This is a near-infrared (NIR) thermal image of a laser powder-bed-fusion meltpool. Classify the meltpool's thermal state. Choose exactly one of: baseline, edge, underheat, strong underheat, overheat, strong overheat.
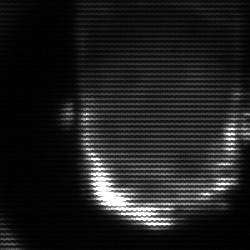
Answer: baseline